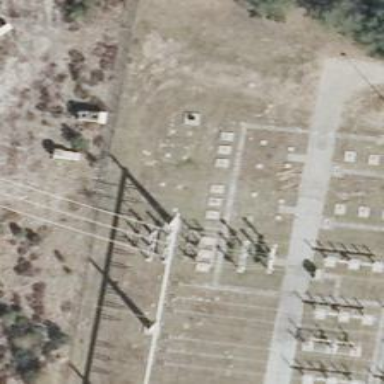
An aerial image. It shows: Three power lines with cables.